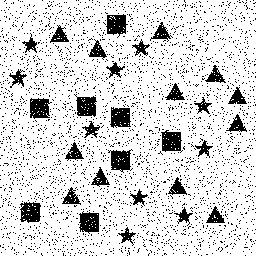
Squares: 8
Triangles: 12
Stars: 10
Total shapes: 30